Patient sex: F
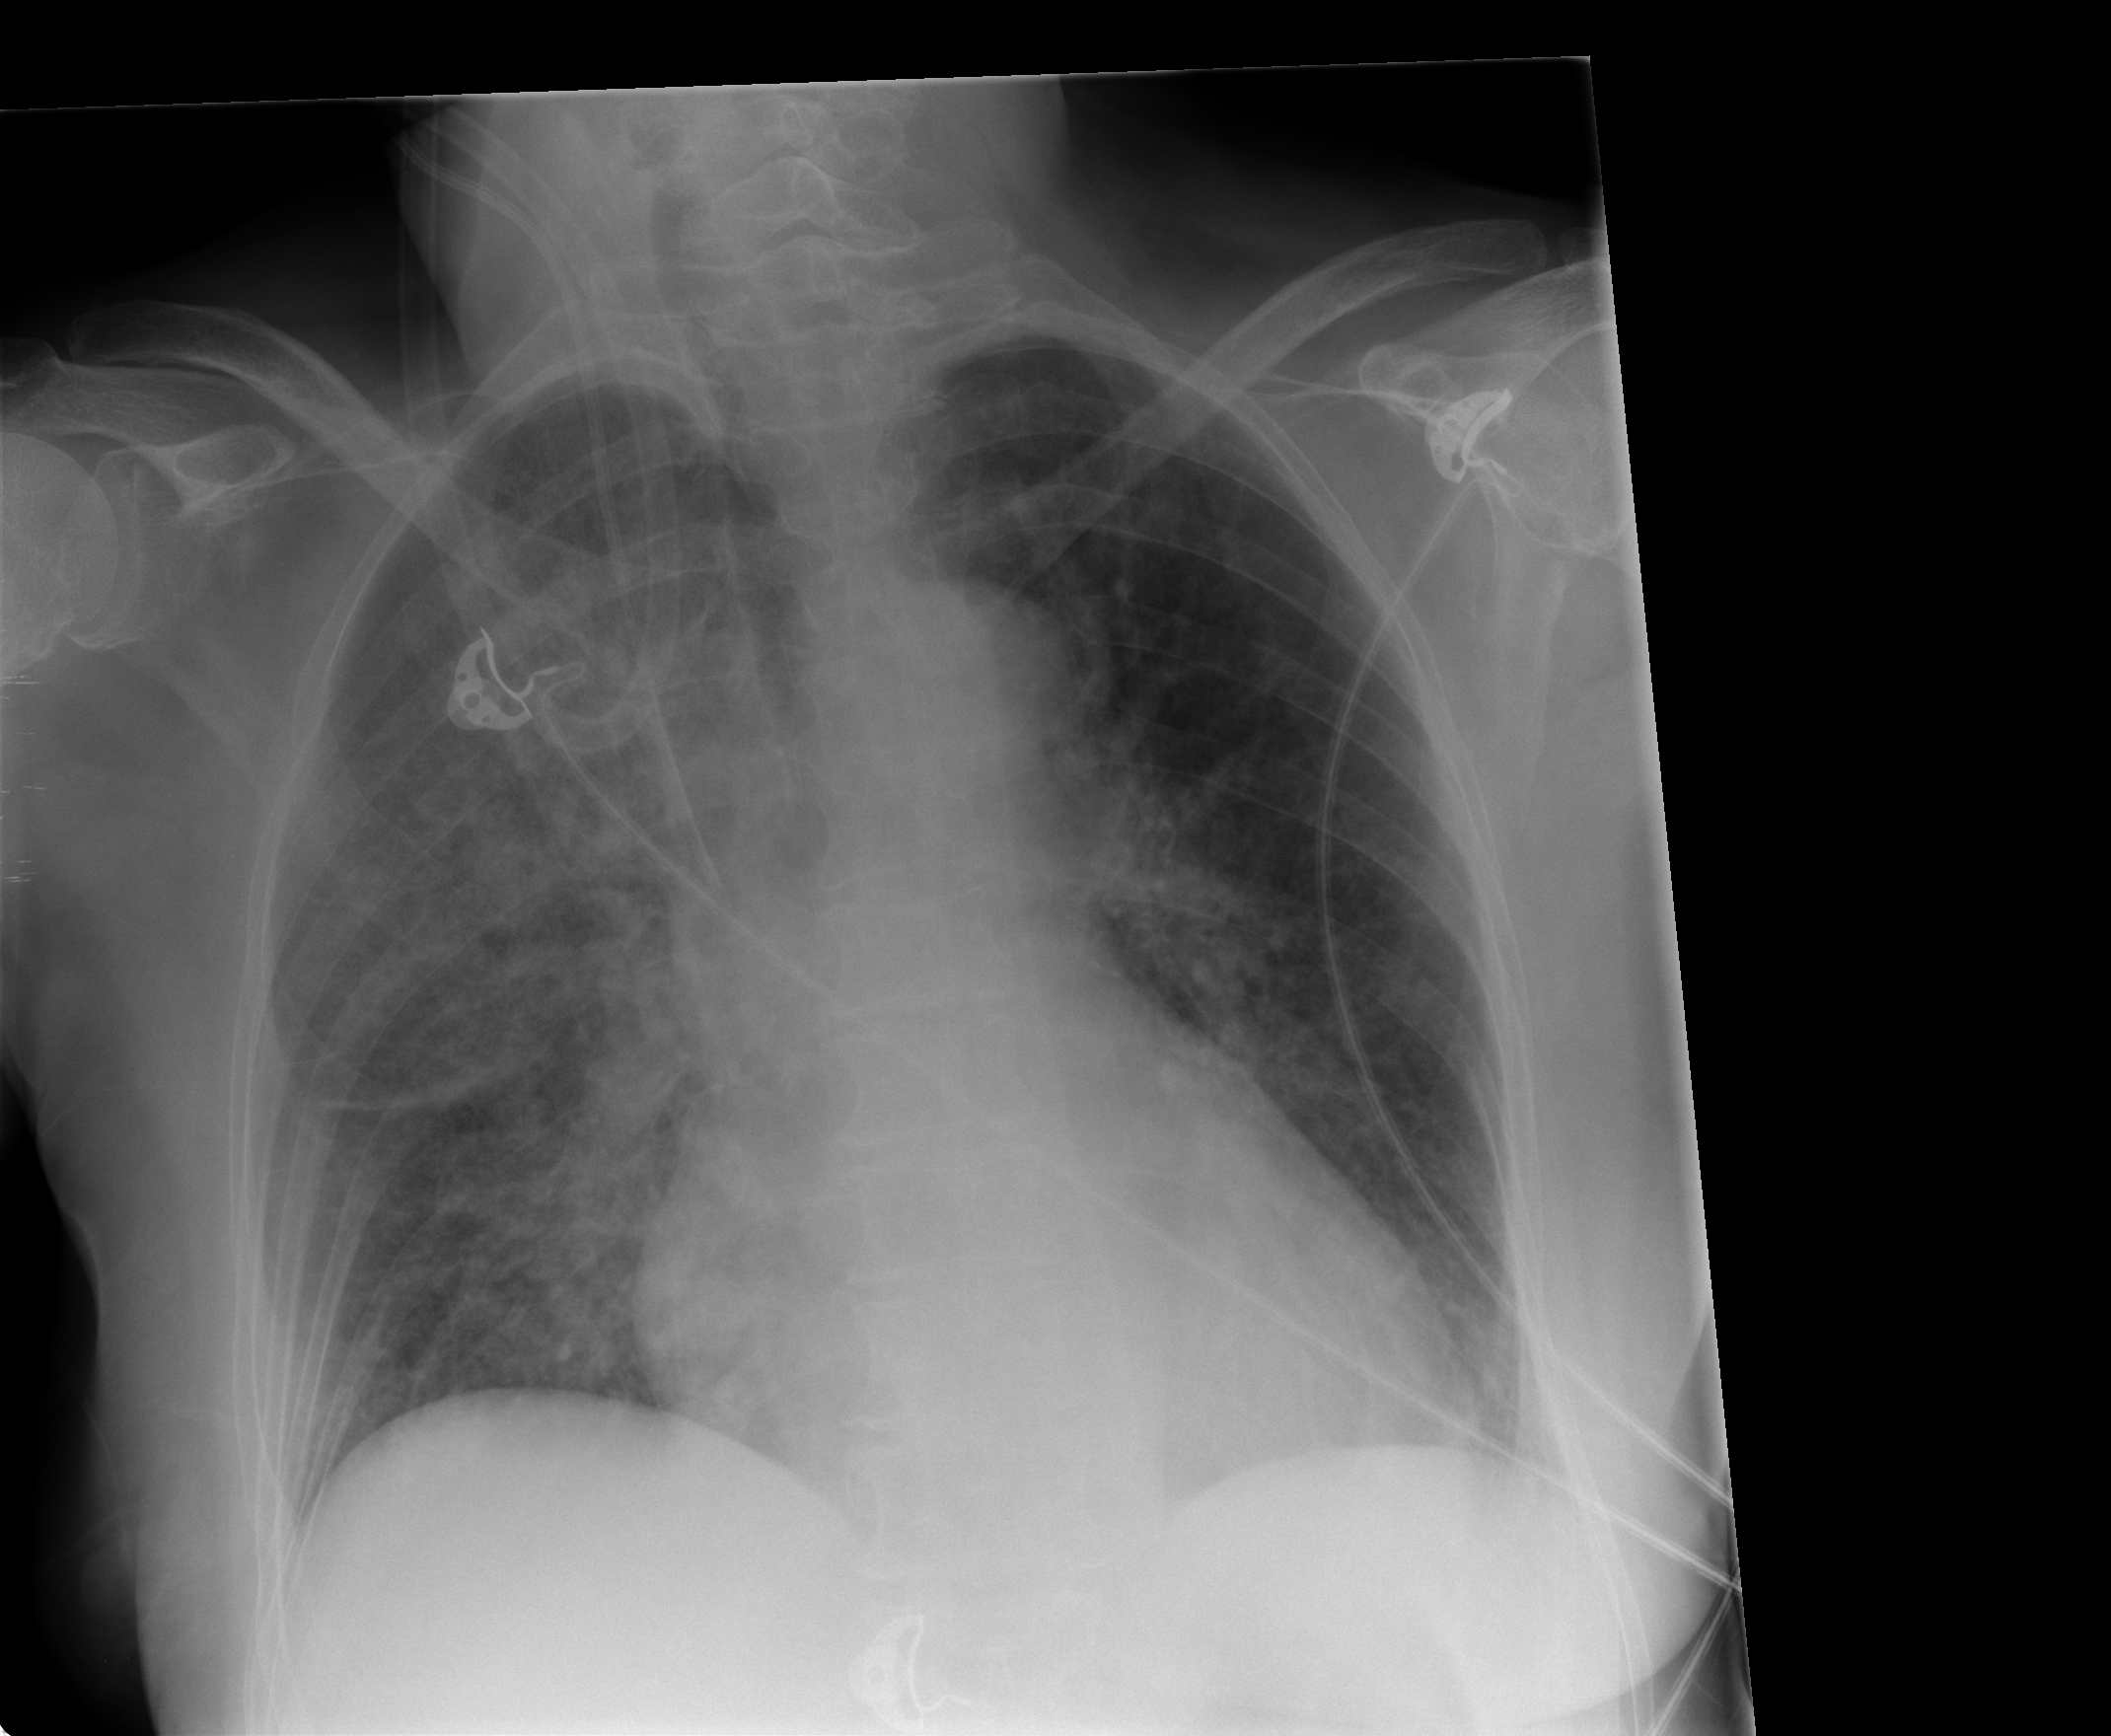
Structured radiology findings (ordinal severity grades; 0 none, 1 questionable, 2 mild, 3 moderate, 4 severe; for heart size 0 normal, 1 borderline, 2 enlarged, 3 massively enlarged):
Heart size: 2
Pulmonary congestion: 2
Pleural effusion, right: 0
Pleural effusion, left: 0
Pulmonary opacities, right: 3
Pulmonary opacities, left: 0
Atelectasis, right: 0
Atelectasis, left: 0